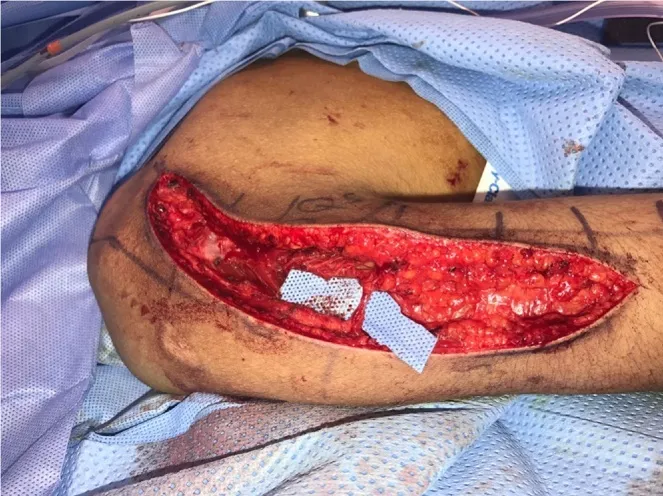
The cutaneous branch of the axillary nerve is dissected (shown under blue back-ground).
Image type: medical_photograph (other_medical_photograph)